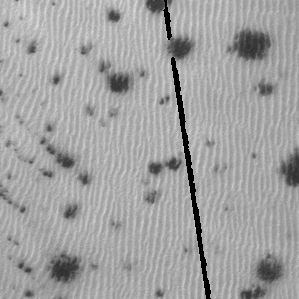
Label: frost